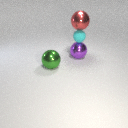
large purple metal sphere below small cyan rubber sphere